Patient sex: M
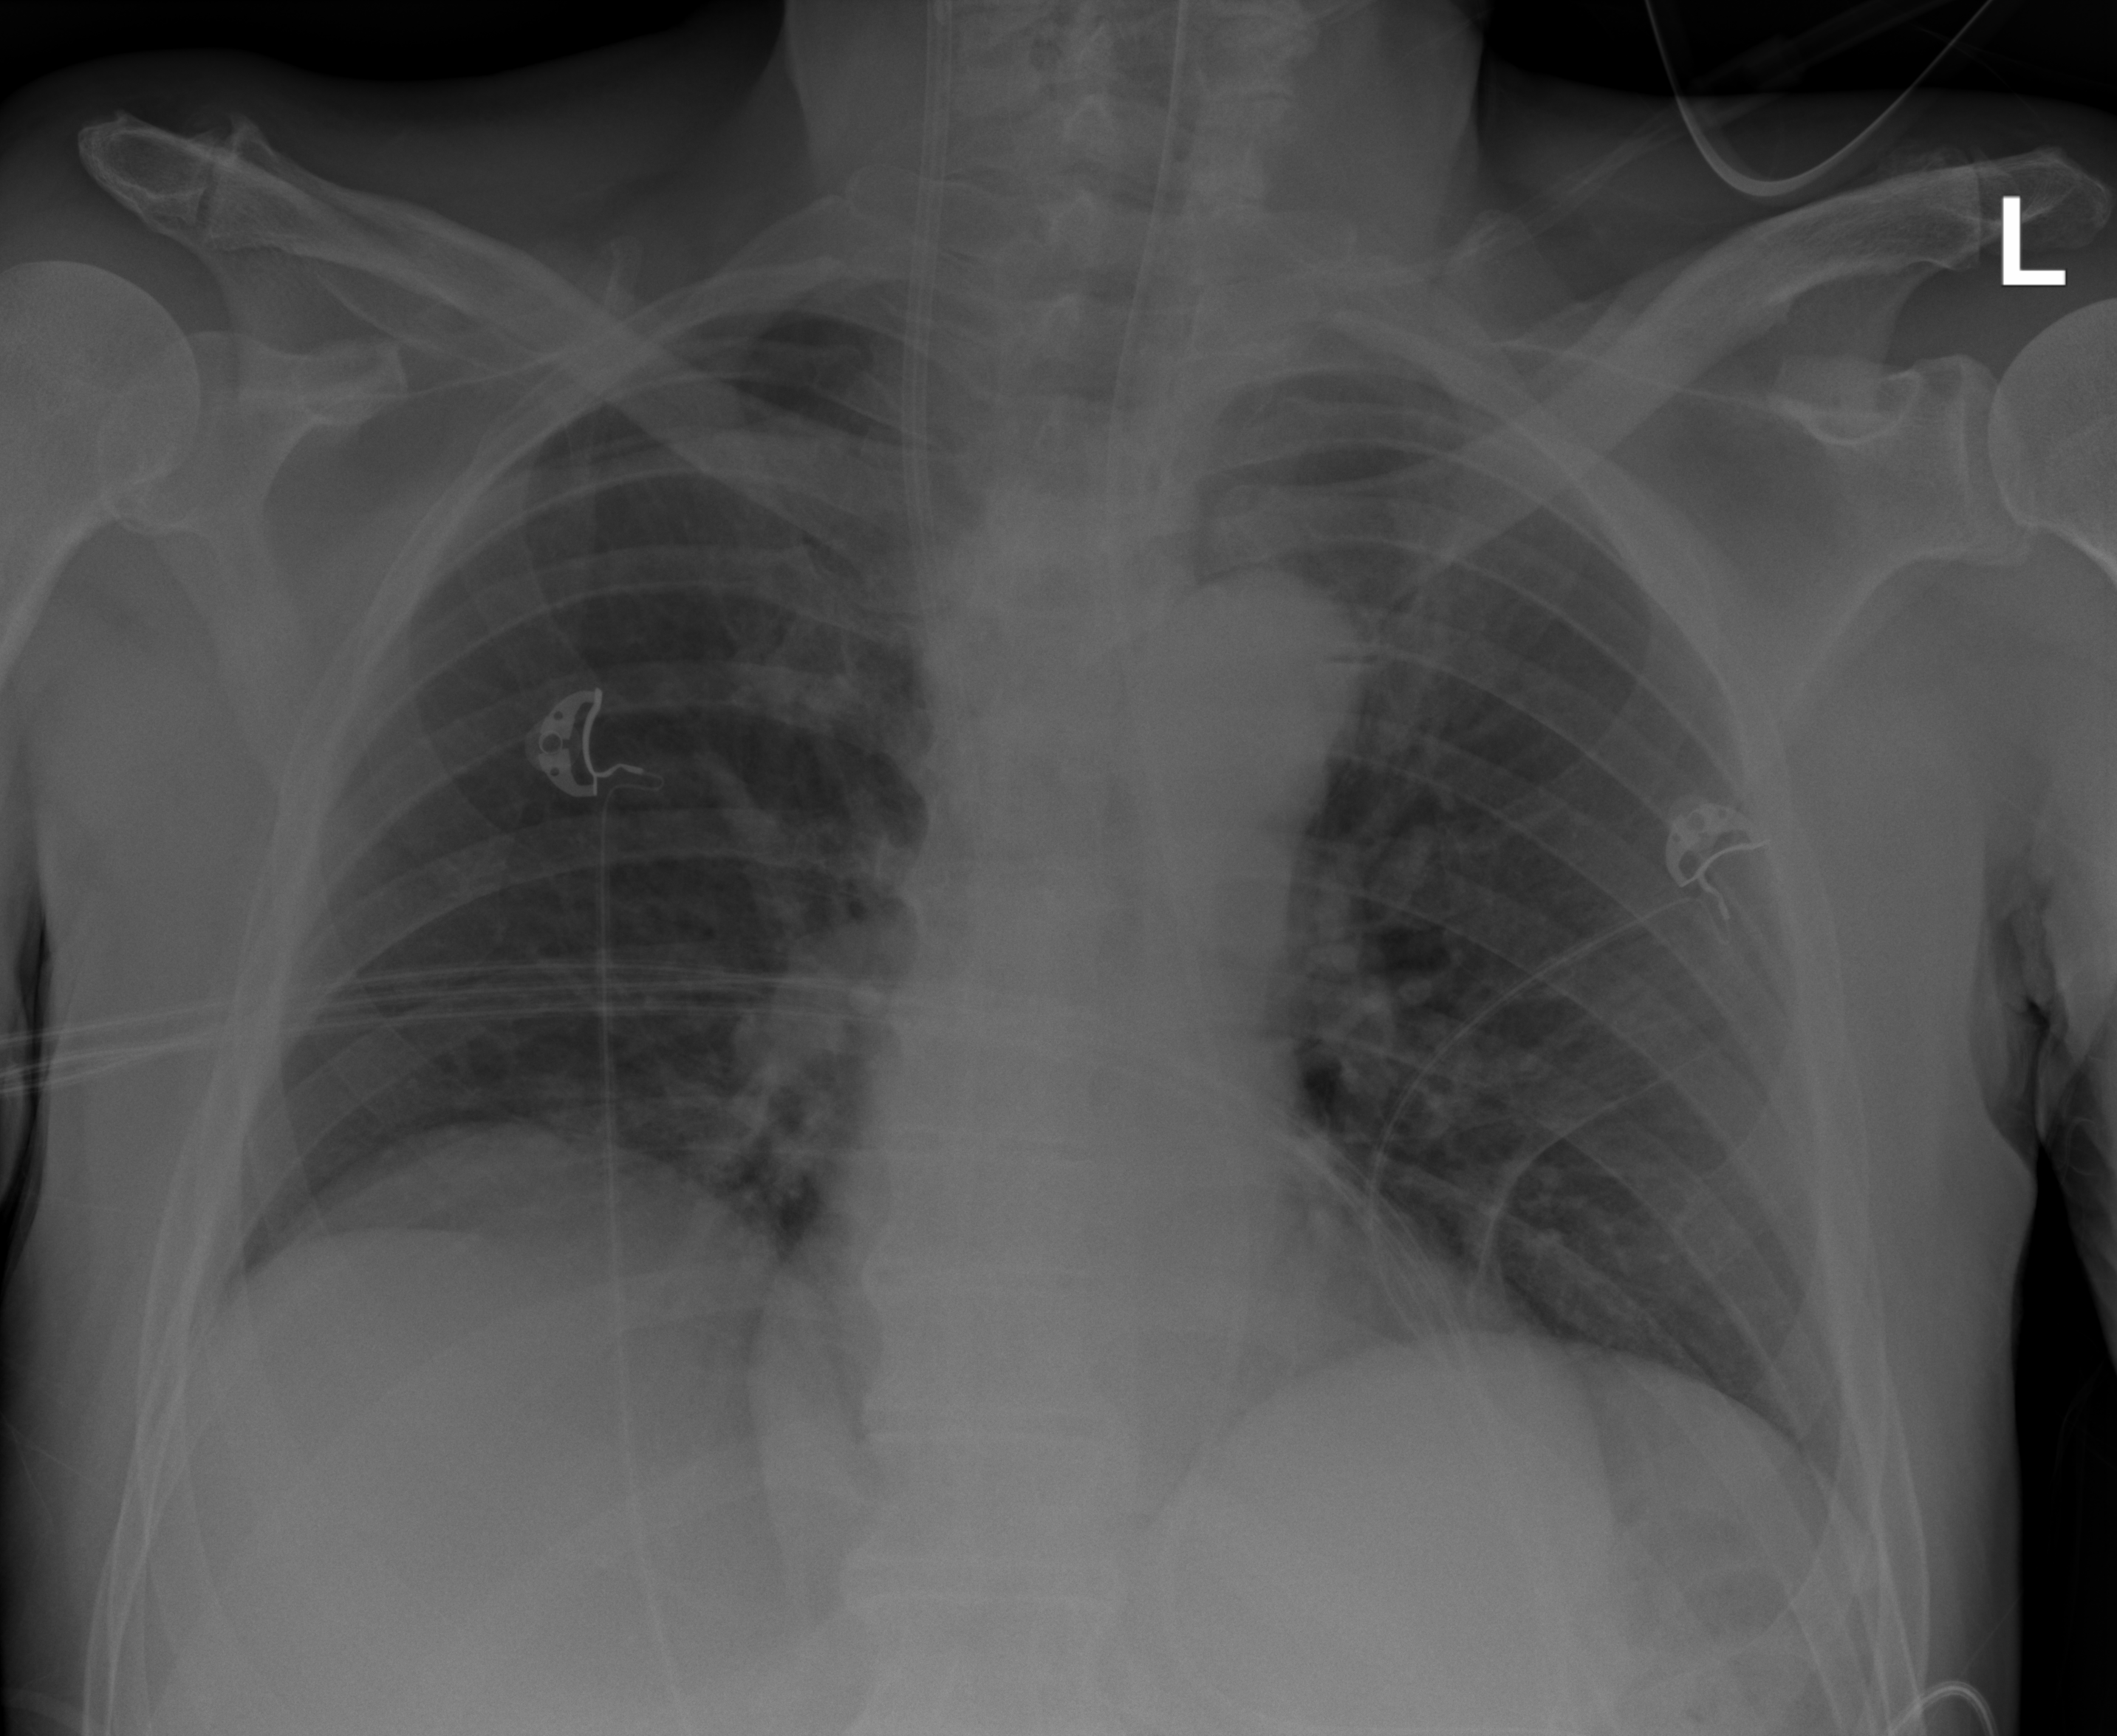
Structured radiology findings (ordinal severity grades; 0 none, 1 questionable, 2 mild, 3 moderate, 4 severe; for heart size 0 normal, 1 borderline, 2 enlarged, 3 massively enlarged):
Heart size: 0
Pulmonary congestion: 0
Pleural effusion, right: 0
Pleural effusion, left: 0
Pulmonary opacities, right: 0
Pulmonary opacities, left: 0
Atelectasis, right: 2
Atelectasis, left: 0